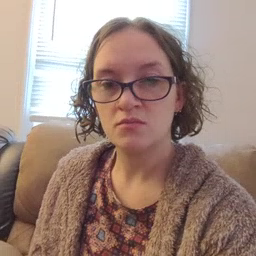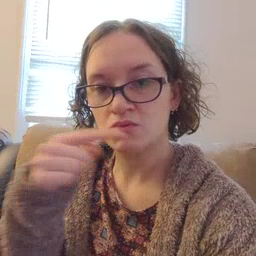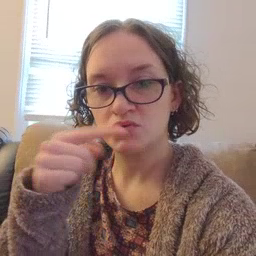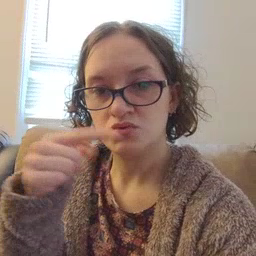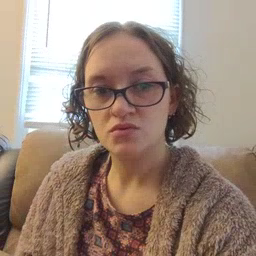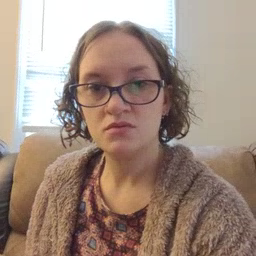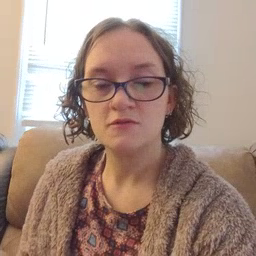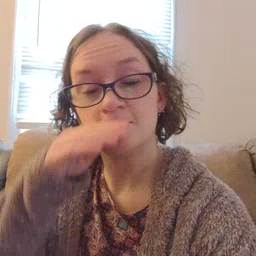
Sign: toothbrush